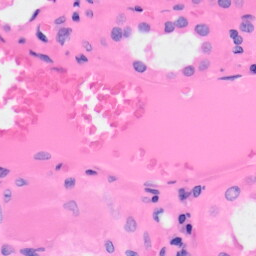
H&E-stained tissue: Kidney